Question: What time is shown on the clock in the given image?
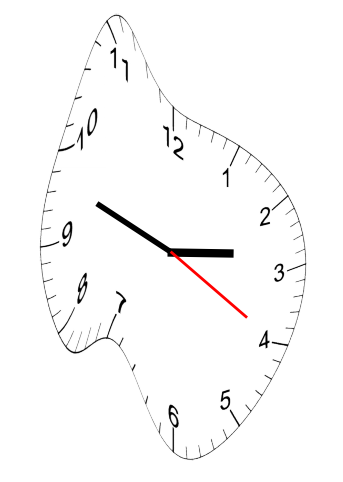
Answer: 02:48:20